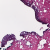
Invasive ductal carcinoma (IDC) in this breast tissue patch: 0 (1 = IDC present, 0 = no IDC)